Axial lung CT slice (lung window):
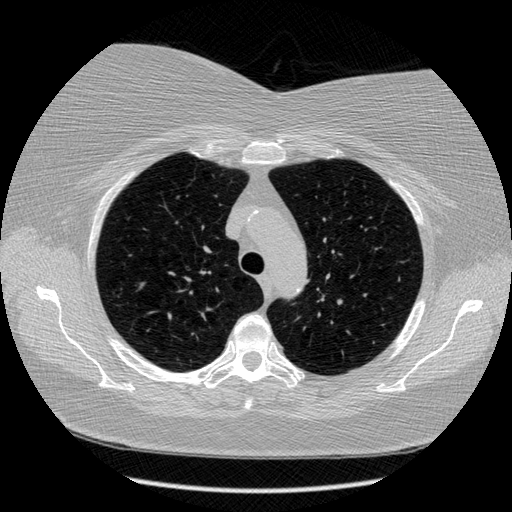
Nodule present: no